Question: I'm trying to get the date difference between two columns and then ultimately, get the average days grouped by the contractor field. I was able to get most of the SQL down but I can't seem to figure out how to get the date difference for multiple if scenarios.
Basically, if the original date column is null and the new date column is not, get the date difference between the new date and date ordered. Vice versa. If both original and new date are null, just set the date diff to null. It should look like below, without accounting for the grouped average days.

SQL below (didn't include avg function yet):
'''
SELECT PT1.CONTRACTOR AS 'Contractor', PT1.date_order AS "date ordered", PT1.DATE_COMPLETED AS "original date", PT2.DATE_COMPLETED AS "new date",
IF(PT1.DATE_COMPLETED = NULL AND PT2.DATE_COMPLETED IS NOT NULL, DATEDIFF(PT2.DATE_COMPLETED, PT1.DATE_ORDER), IF(PT2.DATE_COMPLETED = NULL AND PT1.DATE_COMPLETED IS NOT NULL, DATEDIFF(PT1.DATE_COMPLETED, PT1.DATE_ORDER), NULL)) AS "DATE DIFF"
FROM PTABLE1 PT1
INNER JOIN PTABLE2 PT2
ON PT1.ID = PT2.ID
WHERE PT2.STATUS = 'To_do' OR PT2.STATUS = 'Completed'
AND PT2.COMPLETE = 'Yes'
-- GROUP BY PT1.CONTRACTOR
'''
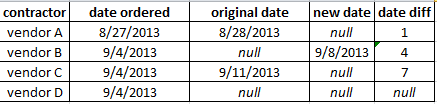
Answer: COALESCE is your friend - it returns the first non-null value in a list, or NULL if they are all NULL.
So what you want is probably
'''
datediff(coalesce(original_date, new_date), order_date)
'''
If both are null, datediff will return null.